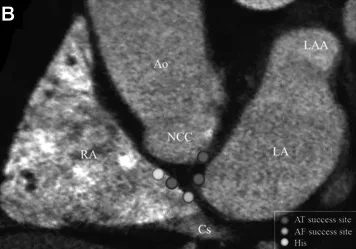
The corresponding short-axis computed tomography image (ZioM900; Ziosoft, Tokyo, Japan) Color maps were overlaid on CT images to mark fat-density pixels with red color (fat defined based on Hounsfield units between -180 and 0). Intramural fat deposition is clearly demonstrated in the interatrial septum (red color). RA right atrium, LA left atrium, LAA left atrial appendage, Ao aorta, NCC noncoronary aortic cusp, Cs coronary sinus, LAO left anterior oblique.
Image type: radiology (ct)